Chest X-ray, PA view. Patient: 49 years old, sex F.
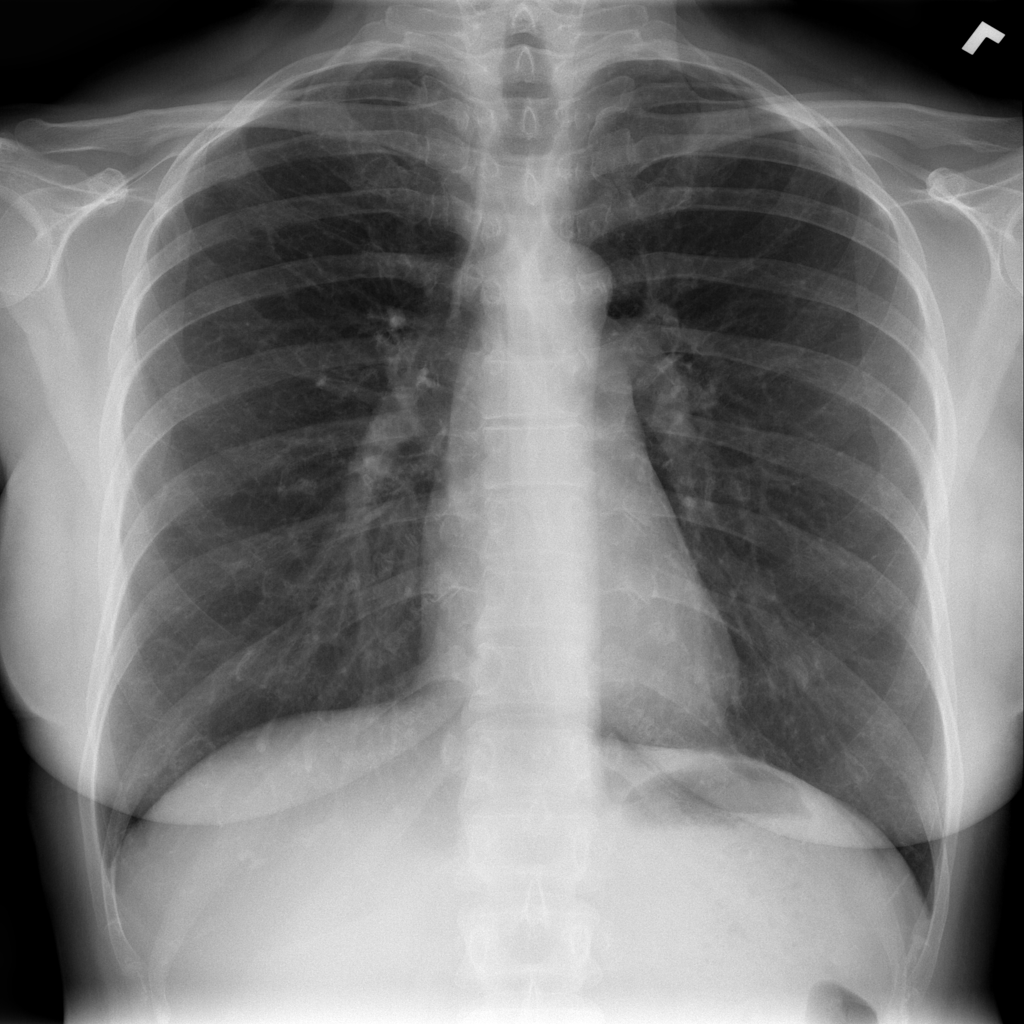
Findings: No Finding